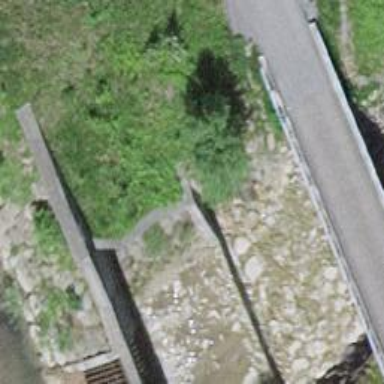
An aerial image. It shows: Retaining wall.